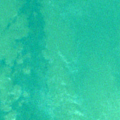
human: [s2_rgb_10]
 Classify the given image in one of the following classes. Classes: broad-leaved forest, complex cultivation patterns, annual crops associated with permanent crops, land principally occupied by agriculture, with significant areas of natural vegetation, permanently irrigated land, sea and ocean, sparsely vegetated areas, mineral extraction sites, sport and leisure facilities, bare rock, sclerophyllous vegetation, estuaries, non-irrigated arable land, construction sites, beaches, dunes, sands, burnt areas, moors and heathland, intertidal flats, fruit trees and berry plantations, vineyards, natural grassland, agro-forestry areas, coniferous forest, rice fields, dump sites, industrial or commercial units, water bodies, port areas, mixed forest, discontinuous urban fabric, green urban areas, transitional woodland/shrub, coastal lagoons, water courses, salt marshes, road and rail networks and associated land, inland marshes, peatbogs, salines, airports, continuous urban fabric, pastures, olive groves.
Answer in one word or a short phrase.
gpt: sea and ocean